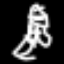
Label: The Eiffel Tower